Aerial crown-view tile of a tropical tree (Barro Colorado Island, Panama), acquired 20250915:
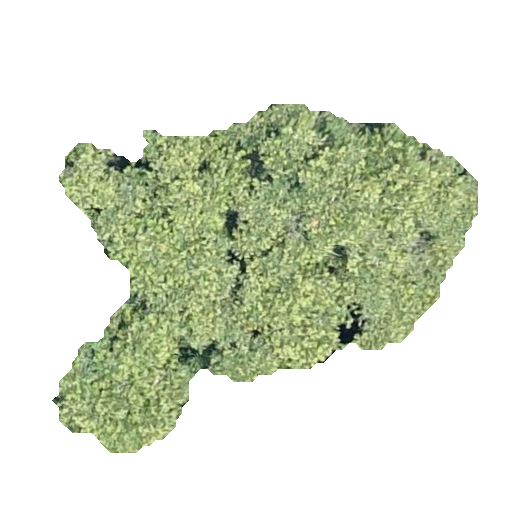
Species: Luehea seemannii
GBIF accepted scientific name: Luehea seemannii
Crown area: 130.827 m²